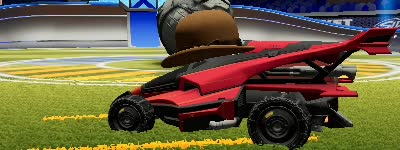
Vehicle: aftershock